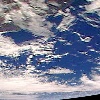
Label: cloud